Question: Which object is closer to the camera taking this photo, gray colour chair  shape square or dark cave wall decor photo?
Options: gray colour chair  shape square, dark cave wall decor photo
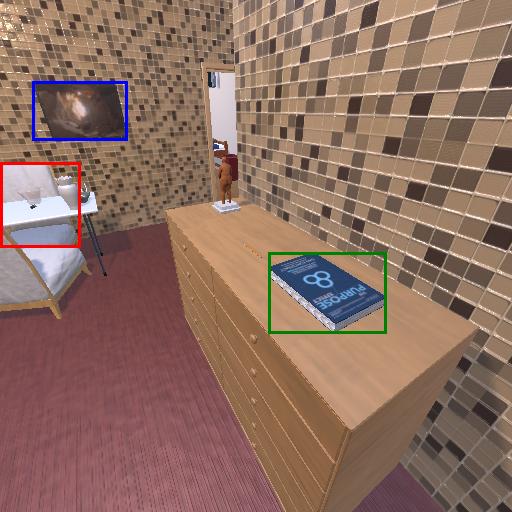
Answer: gray colour chair  shape square